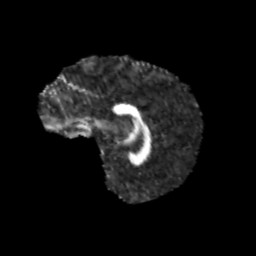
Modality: FA
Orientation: sagittal
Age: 13
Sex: male
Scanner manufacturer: siemens
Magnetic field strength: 3 T
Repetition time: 3.8 s
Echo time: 0.07 s